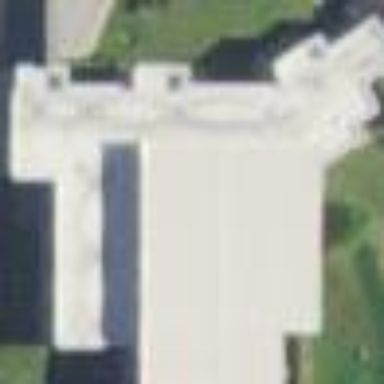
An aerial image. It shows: Kindergarten building.